Field crop: maize
Growth stage: 2
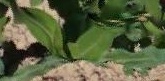
Species: maize